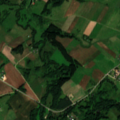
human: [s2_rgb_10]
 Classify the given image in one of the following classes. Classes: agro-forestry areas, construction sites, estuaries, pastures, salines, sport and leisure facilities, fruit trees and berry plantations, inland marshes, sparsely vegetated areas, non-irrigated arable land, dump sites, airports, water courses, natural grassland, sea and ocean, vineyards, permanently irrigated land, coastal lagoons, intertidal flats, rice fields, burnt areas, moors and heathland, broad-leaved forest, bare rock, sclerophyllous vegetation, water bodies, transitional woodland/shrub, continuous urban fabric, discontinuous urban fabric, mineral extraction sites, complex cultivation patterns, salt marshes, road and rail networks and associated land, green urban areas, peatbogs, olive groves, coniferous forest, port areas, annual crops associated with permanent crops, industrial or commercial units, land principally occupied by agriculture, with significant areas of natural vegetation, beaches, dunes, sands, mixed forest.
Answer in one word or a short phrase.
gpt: discontinuous urban fabric, non-irrigated arable land, complex cultivation patterns, land principally occupied by agriculture, with significant areas of natural vegetation, mixed forest